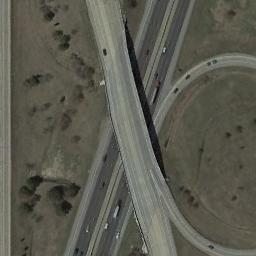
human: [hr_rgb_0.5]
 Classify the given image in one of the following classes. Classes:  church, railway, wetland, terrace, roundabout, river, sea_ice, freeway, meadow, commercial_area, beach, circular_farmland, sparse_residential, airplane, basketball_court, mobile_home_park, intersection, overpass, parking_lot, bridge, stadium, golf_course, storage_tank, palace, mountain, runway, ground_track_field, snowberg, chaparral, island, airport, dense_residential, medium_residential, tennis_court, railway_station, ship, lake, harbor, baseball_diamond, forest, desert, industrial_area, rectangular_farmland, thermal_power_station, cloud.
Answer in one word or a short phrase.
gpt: overpass